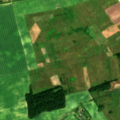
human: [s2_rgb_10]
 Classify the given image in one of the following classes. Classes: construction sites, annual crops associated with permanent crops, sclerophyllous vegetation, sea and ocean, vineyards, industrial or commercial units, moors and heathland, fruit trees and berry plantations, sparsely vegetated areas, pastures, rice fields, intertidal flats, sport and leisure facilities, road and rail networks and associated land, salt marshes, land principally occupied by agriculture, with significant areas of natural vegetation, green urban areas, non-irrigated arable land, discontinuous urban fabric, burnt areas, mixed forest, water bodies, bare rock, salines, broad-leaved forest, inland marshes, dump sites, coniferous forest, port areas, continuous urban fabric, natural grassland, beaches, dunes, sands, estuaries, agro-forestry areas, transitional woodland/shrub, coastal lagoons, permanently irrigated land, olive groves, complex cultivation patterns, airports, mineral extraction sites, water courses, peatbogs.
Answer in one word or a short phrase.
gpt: non-irrigated arable land, pastures, complex cultivation patterns, land principally occupied by agriculture, with significant areas of natural vegetation